Question: When I'm pushing on the label with the class of 'colorCheckBox' another div will show with a set of colors this div is called 'colorSelectFilter'. Where I have a set of 3 colors. The point is to then push on a link with the different classes and add color to the label with the class of colorCheckBox

If you look at the picture you can see what I mean.
The problem I'm having is that I need some help on how to fill the label. I have tried several things but nothing with success. Any pointers and help would be really nice. Here is my code.
'''
echo '<td><label class="colorCheckBox">';
echo '</td>';
<div class="colorList" id="colorSelectFilter" style="display:none; padding: 20px;">
<a href="#" data-value="1">Gron(Godkannn)<div class="greenBox"></div></a>
<a href="#" data-value="2">Rod(Sla av)<div class="redBox"></div></a>
<a href="#" data-value="3">Gul(Kontrollera)<div class="yellowBox"></div></a>
</div>
$('.colorCheckBox').on('click', function(e) {
$(".colorList").css({
'position': 'absolute',
'left': $(this).offset().left,
'top': $(this).offset().top + $(this).height() + 5
}).toggle();
});
var colors = [];
colors[1] = 'green';
colors[2] = 'red';
colors[3] = 'yellow'
$("#colorSelectFilter").find('a').click(function(event){
event.preventDefault();
var filter = $(this).data('value');
// Vilken rad jag trycker pa, gor det med e.target
// Den ska fa css klass beronde pa vilken farg jag trycker pa
var totalColor = colors[filter];
console.log(colors[filter] + "ErrandSelect");
$("#errands-filter tr:not(.toptr)").each(function(){
console.log("TEST");
});
});
'''
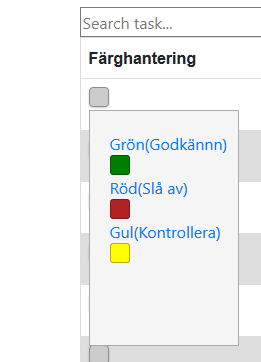
Answer: '''
const colors = [null, 'green', 'red', 'yellow'];
$('.colorList a').click(function (event) {
event.preventDefault();
const filter = parseInt($(this).data('value'));
if (!isNaN(filter)) {
$('.colorCheckBox').css('background-color', colors[filter]);
}
});
'''